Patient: sex F, age 58
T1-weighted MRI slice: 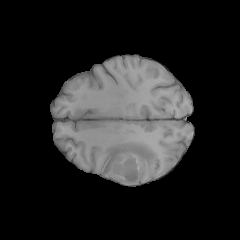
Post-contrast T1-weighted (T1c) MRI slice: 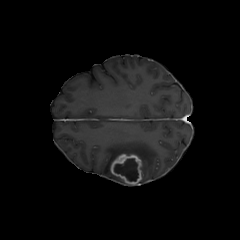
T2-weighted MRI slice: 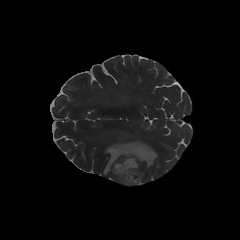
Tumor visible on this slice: yes
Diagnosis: Glioblastoma, IDH-wildtype
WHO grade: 4